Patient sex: M
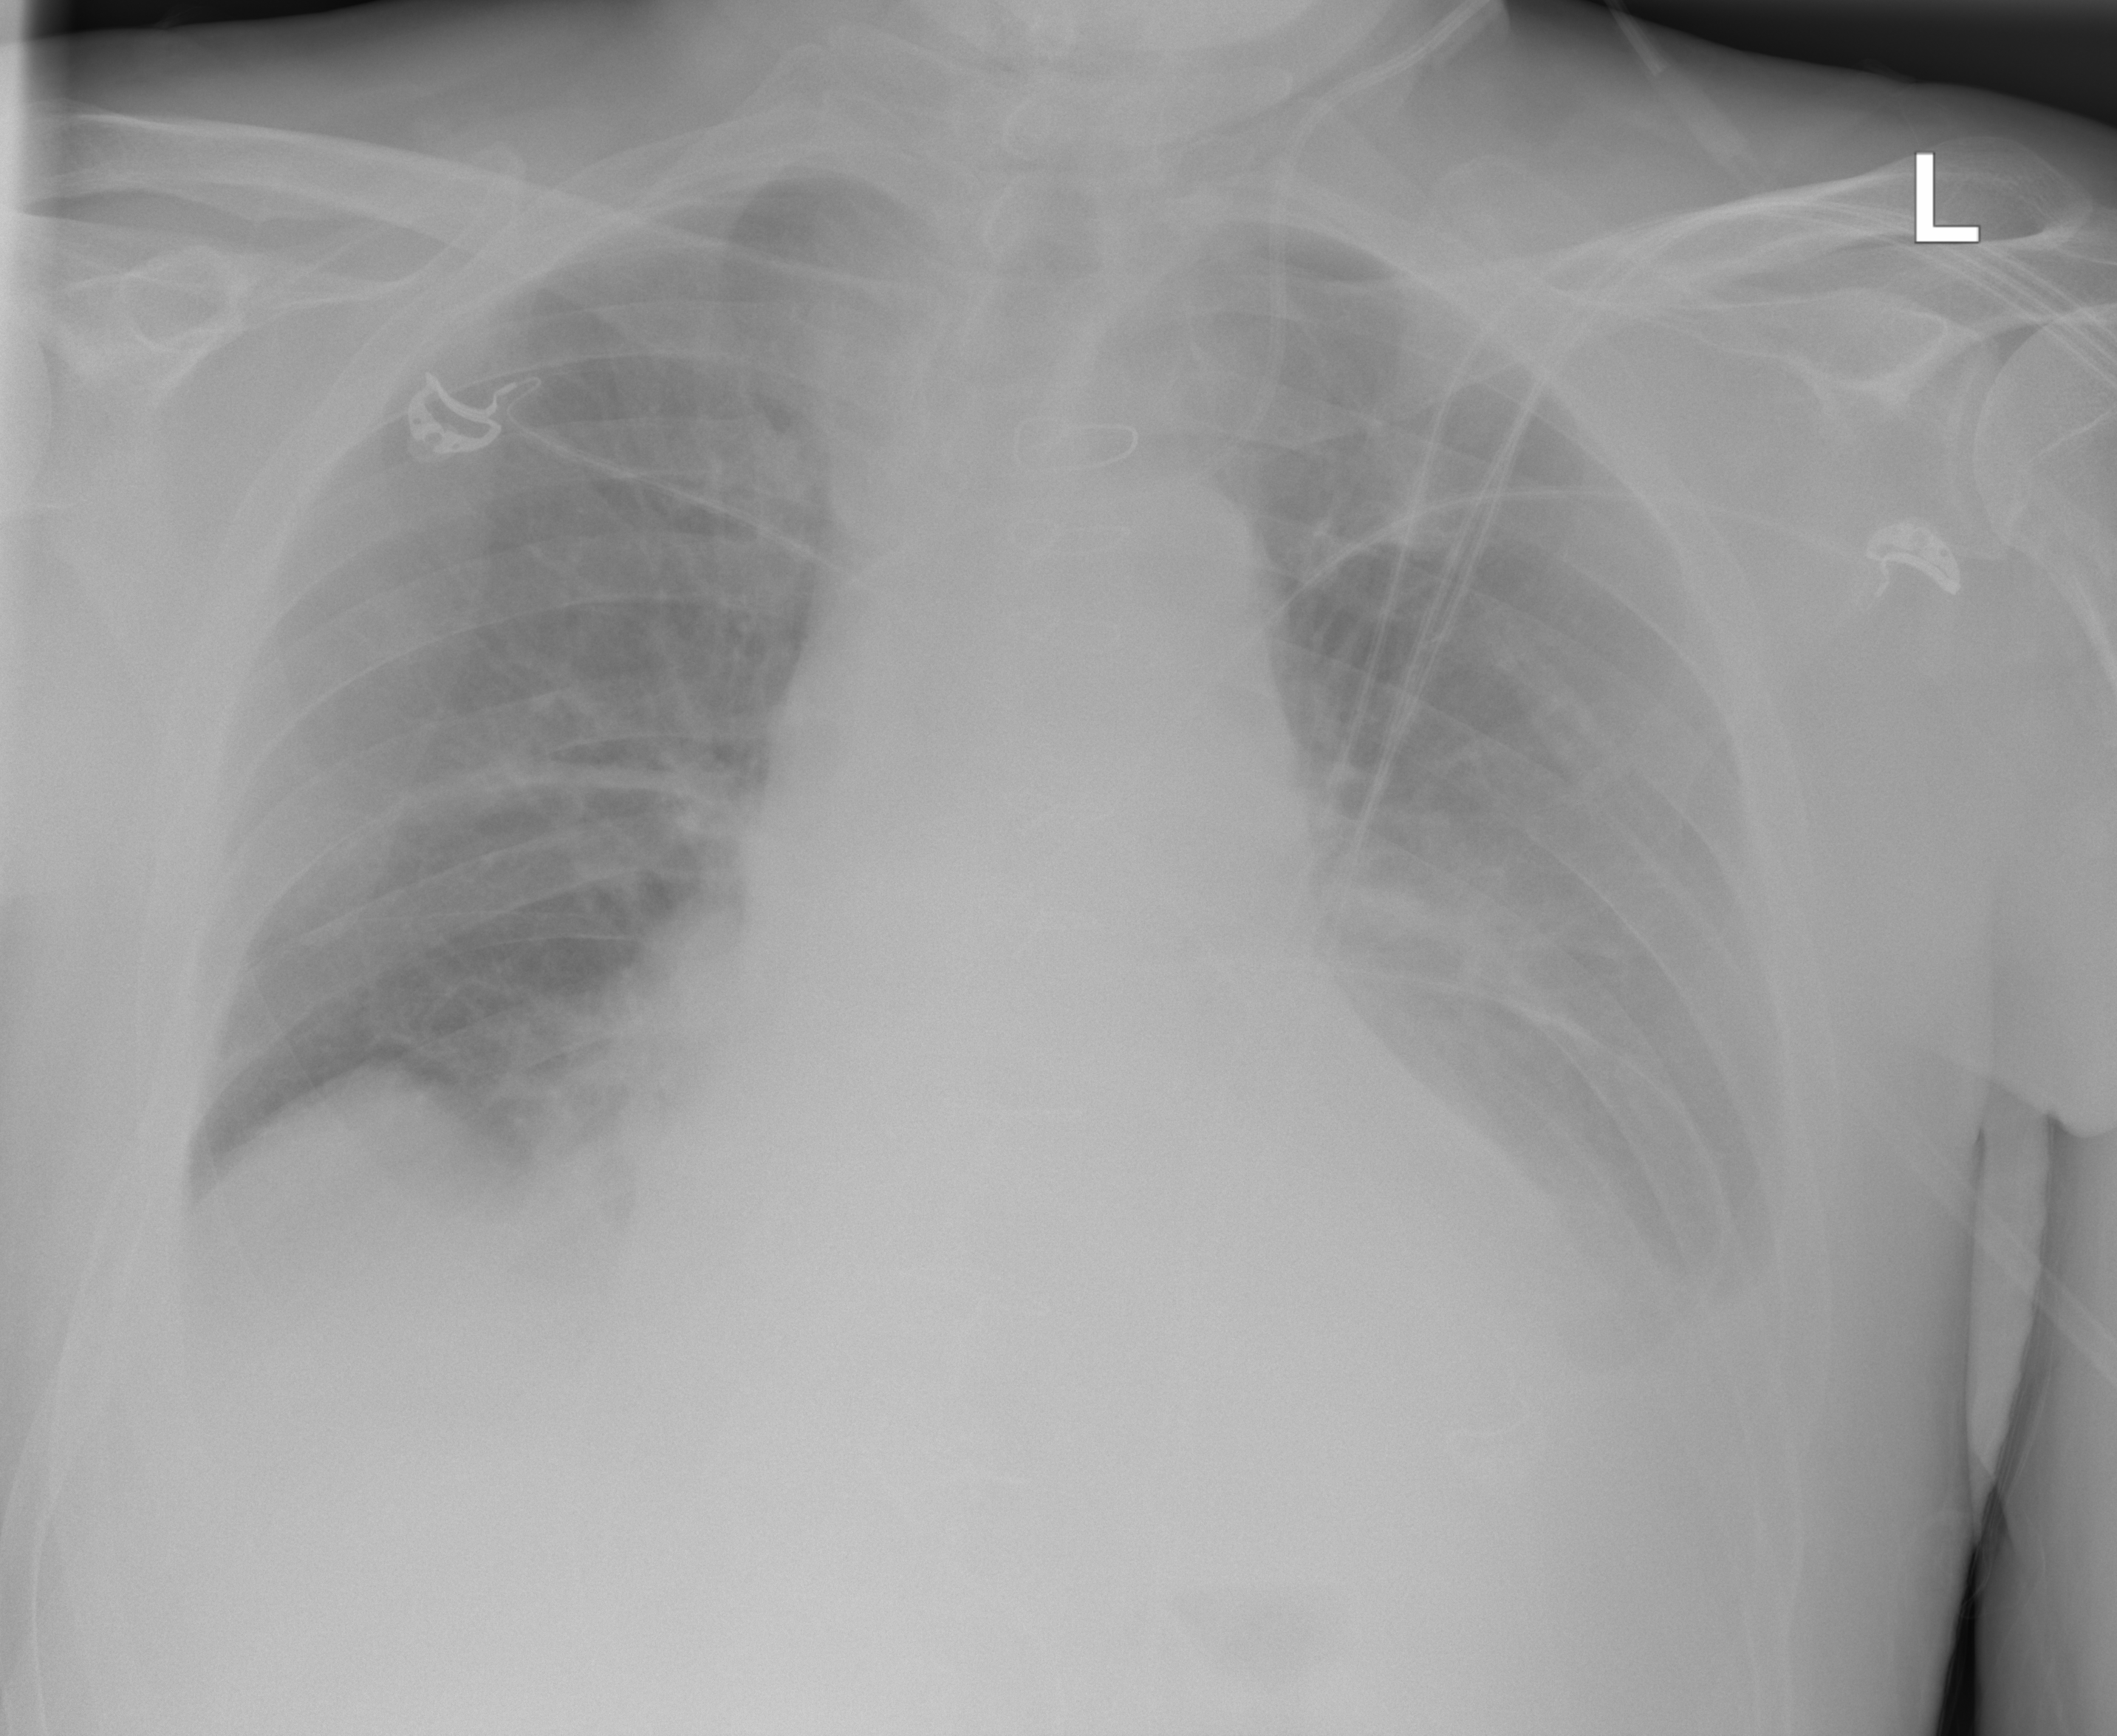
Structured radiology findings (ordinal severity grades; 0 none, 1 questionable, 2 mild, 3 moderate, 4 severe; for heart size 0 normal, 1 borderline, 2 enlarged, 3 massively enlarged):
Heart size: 2
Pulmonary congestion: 1
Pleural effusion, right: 2
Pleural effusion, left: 2
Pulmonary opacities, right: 0
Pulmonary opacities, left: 0
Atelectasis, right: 2
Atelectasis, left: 2